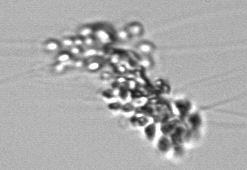
Label: Chaetoceros_didymus_TAG_external_flagellate